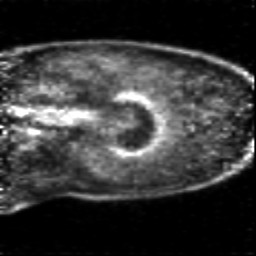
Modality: PET
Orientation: sagittal
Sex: female
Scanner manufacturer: siemens